Question: I have seen a lot of related questions but none really helped.
I'm trying to create a zip archive from a folder (on the iPhone).
The structure of the folder is the following:

In this example the zip would be "folderToBeZipped.zip"
What is the easiest way to accomplish this and how do I unzip it (also iPhone) later on?
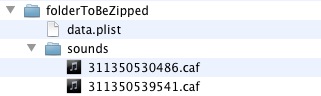
Answer: Maybe you can find this project useful
<URL>